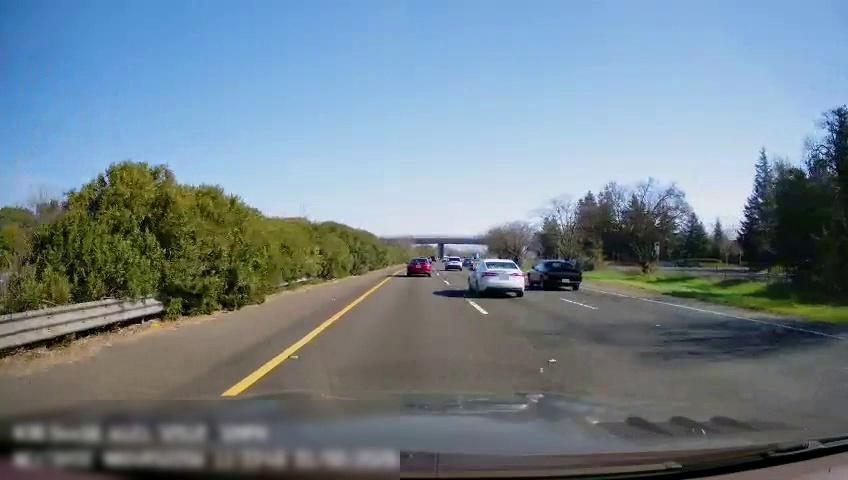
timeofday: Day
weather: Sunny
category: Drivable Space
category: Vehicles | Car
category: Vehicles | Car
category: Vehicles | Car
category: Vehicles | Car
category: Lanes | Current Lane
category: Lanes | Current Lane
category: Lanes | Alternate Lane
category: Lanes | Alternate Lane